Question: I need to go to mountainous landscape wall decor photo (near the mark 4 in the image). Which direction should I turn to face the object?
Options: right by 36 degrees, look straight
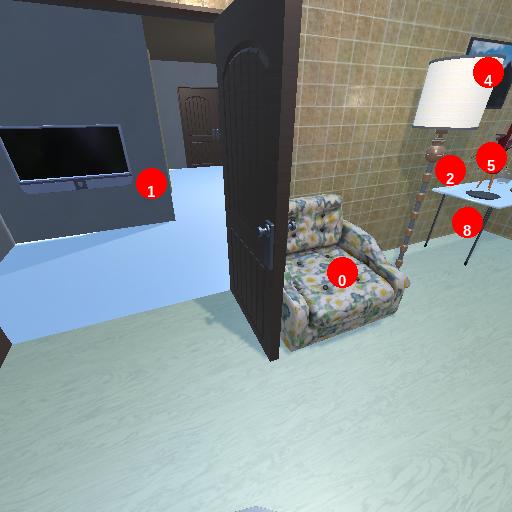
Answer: right by 36 degrees